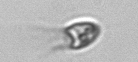
Label: Balanion